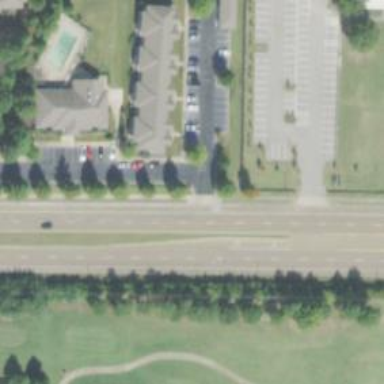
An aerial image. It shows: Residential road with asphalt surface and sidewalk on the left.